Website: home-depot
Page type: orders-overview
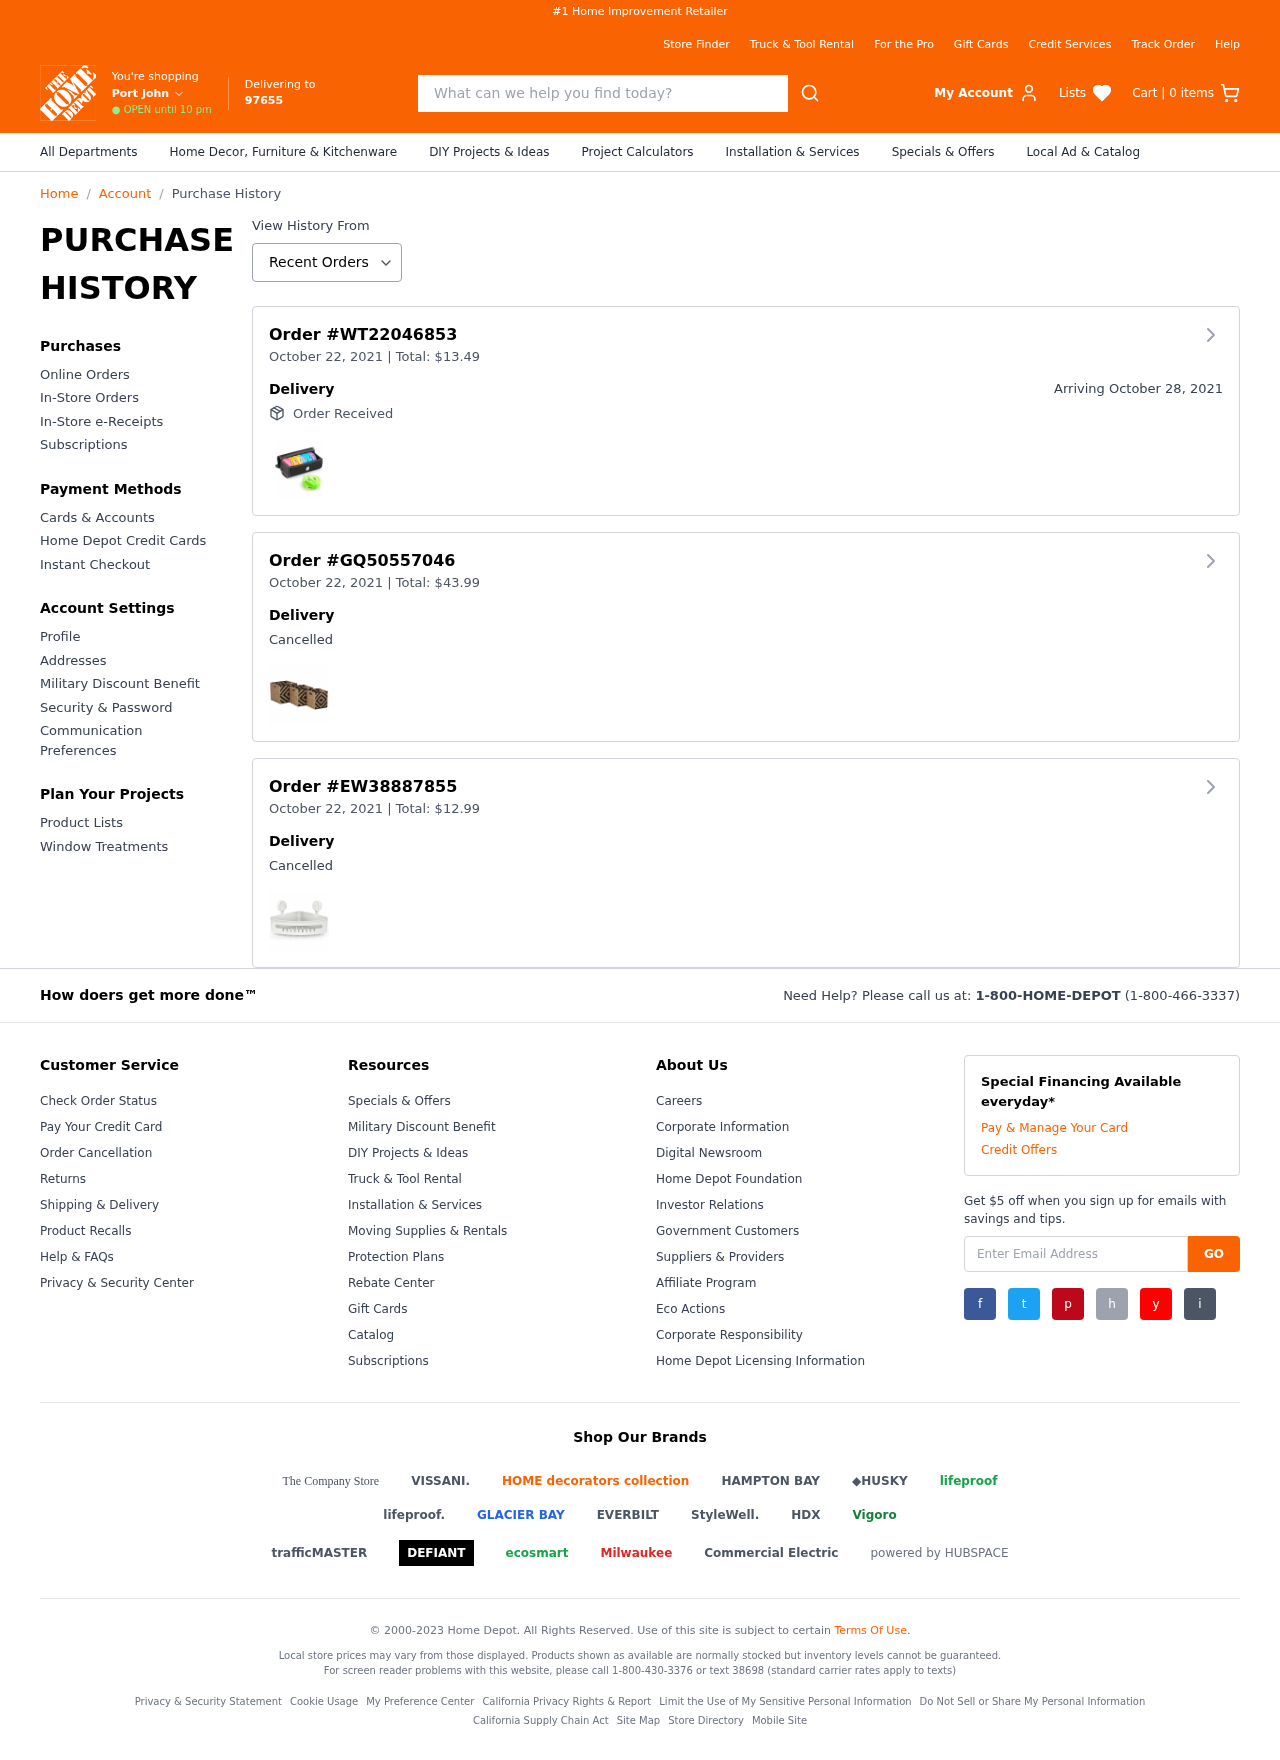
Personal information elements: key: PII_CITY
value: Port John
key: PII_POSTCODE
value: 97655
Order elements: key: ORDER_NUM_ITEMS
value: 0
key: ORDER_ID
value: WT22046853
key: ORDER_DATE
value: October 22, 2021
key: ORDER1_TOTAL
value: $13.49
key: ORDER_DELIVERY_DATE
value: October 28, 2021
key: ORDER2_ID
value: GQ50557046
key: ORDER2_DATE
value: October 22, 2021
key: ORDER2_TOTAL
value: $43.99
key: ORDER3_ID
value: EW38887855
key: ORDER3_DATE
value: October 22, 2021
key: ORDER3_TOTAL
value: $12.99
Search elements: key: HEADER_SEARCH
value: What can we help you find today?